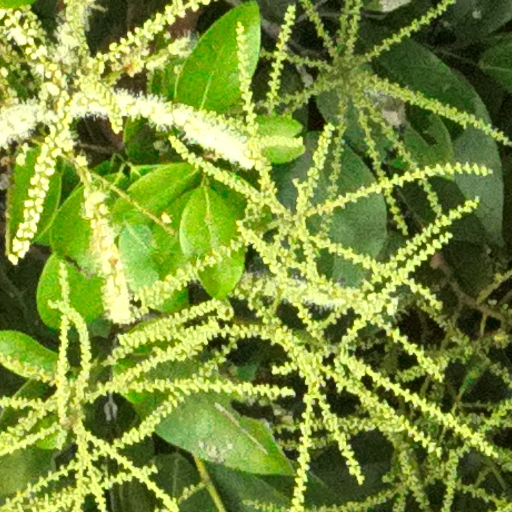
Species: Prioria copaifera
GBIF accepted scientific name: Prioria copaifera
Crown area (m\u00b2): 300.817